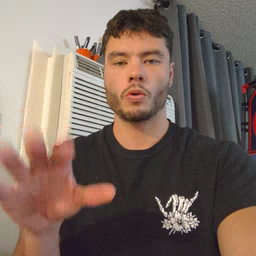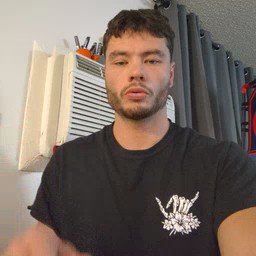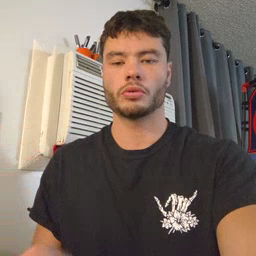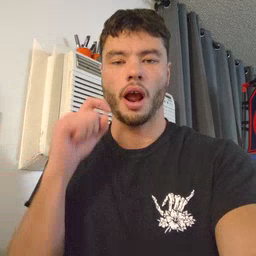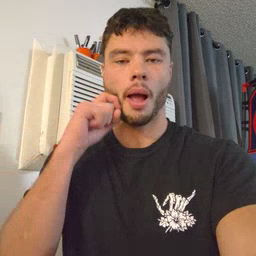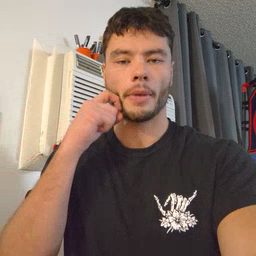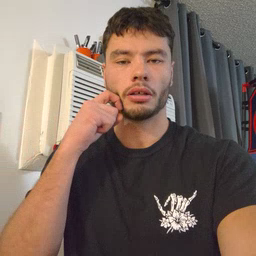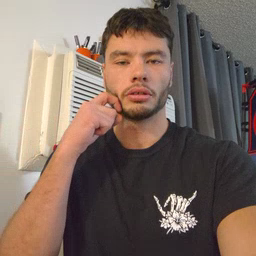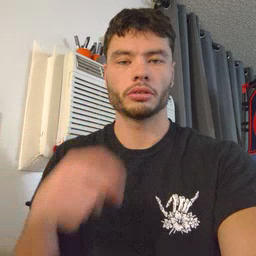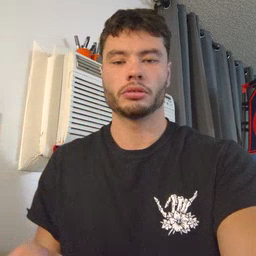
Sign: apple